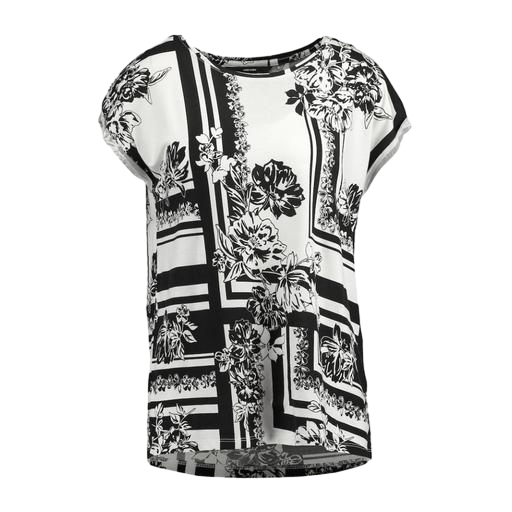
black printed short-sleeve top only macy, multicolor floral-print t-shirt only macy, black petite printed high-low top only macy, white background